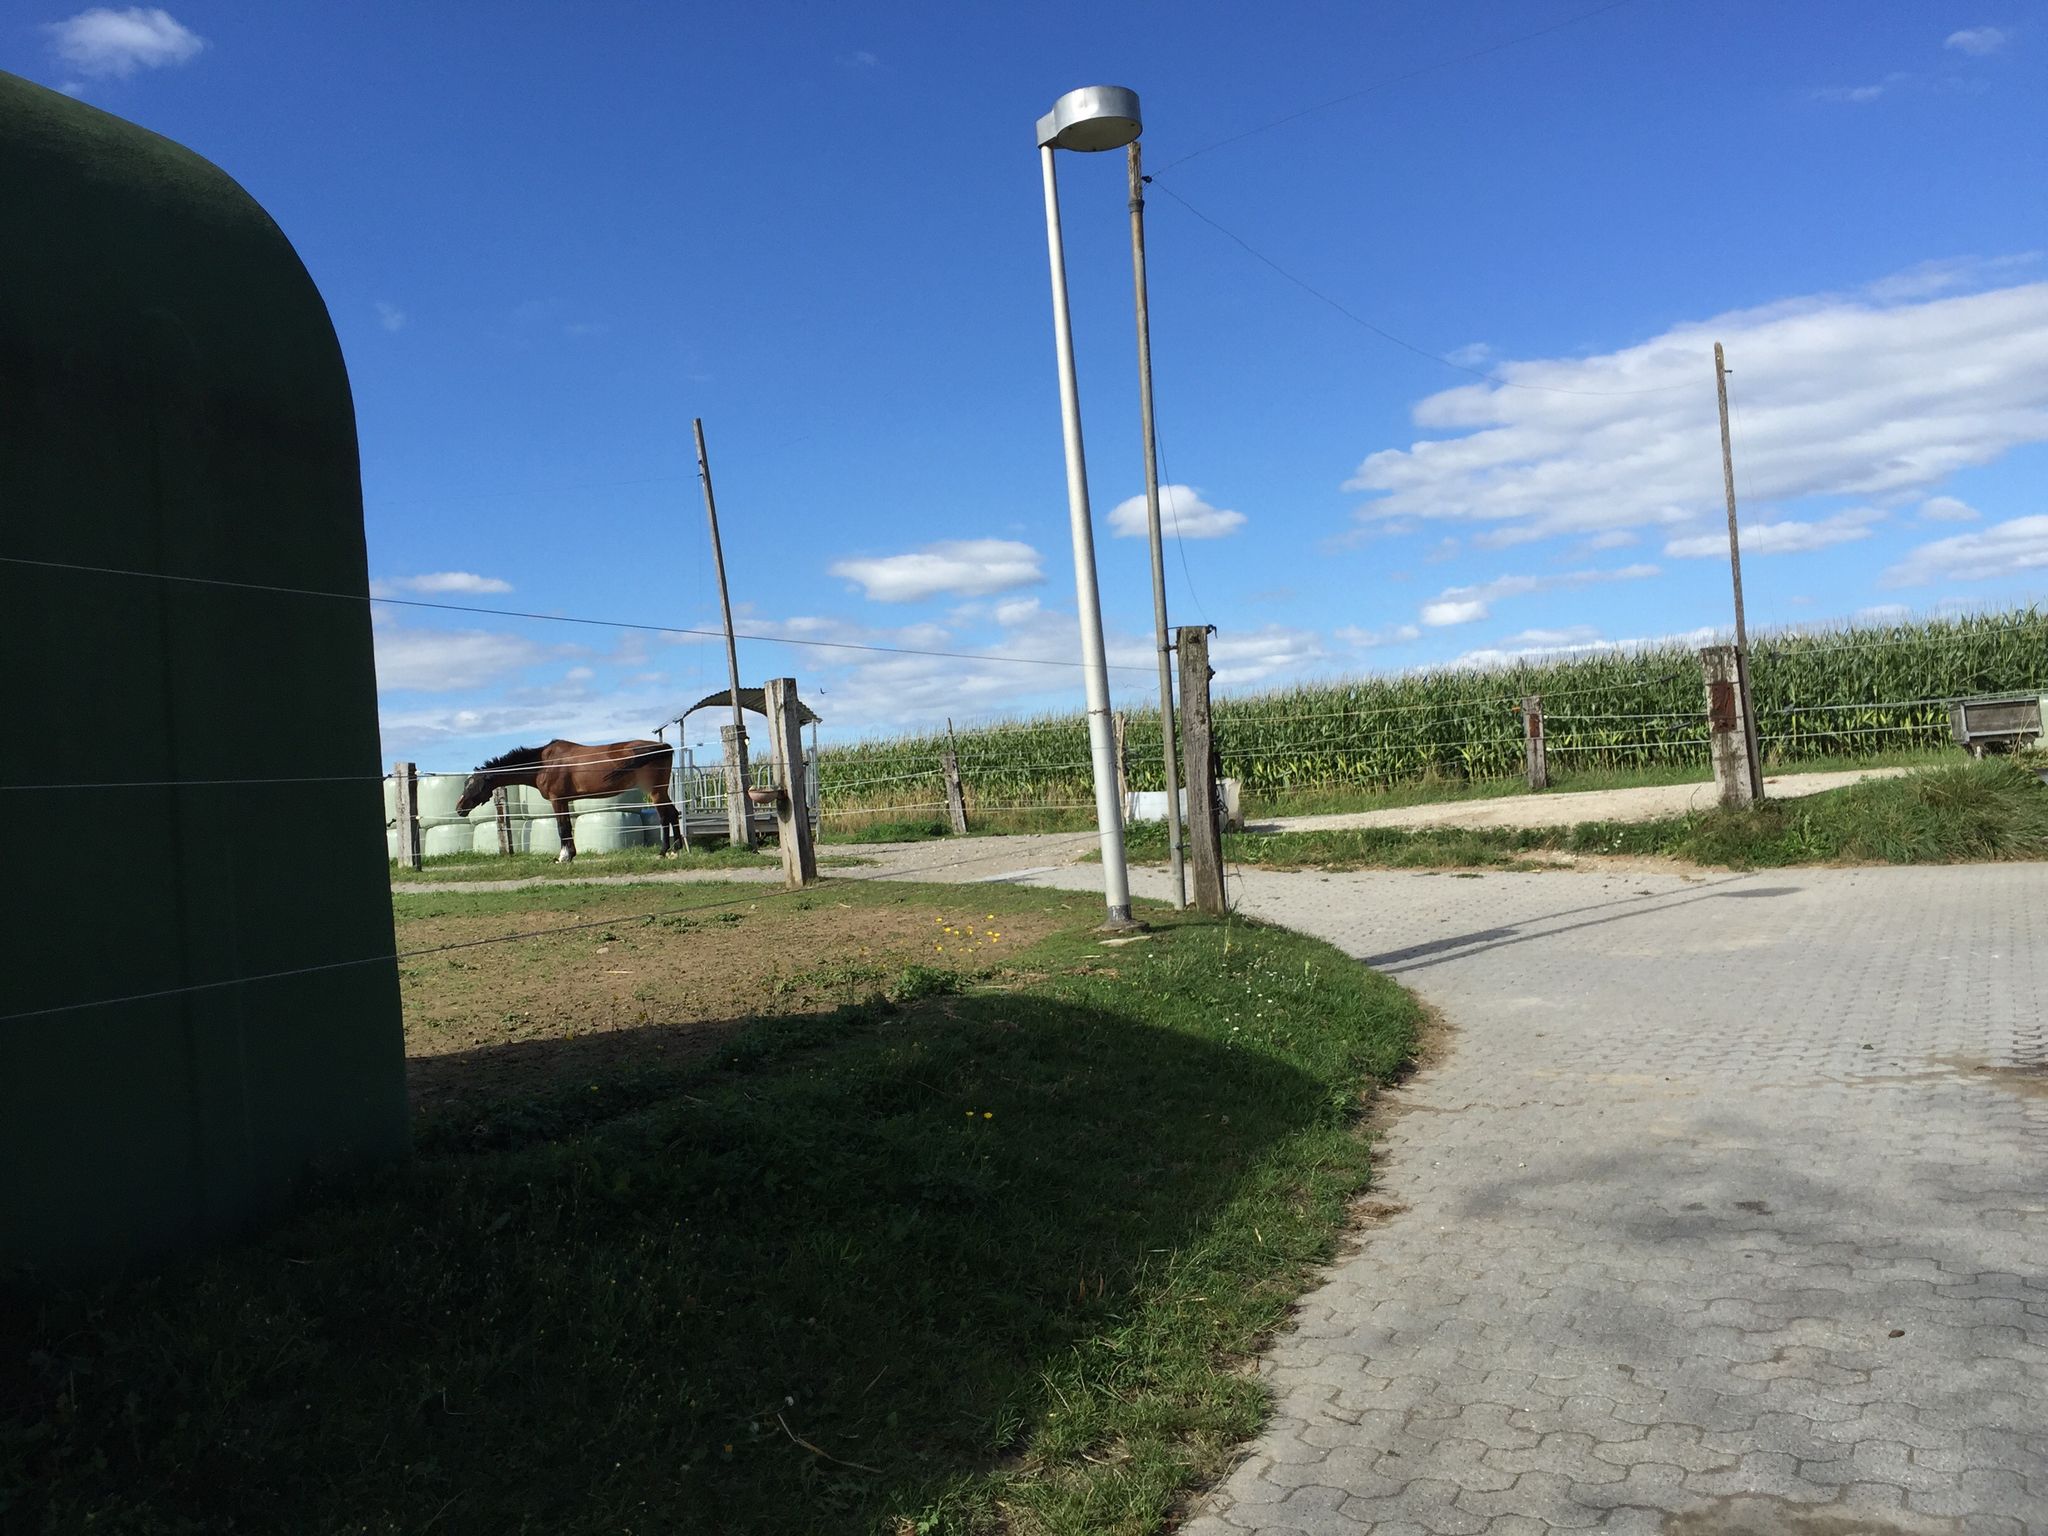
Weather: clear
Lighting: day
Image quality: good
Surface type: cycling surface
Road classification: steps, service, path
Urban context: urban centre
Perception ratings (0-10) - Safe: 4.83, Lively: 2.84, Beautiful: 3.12, Boring: 6.34, Depressing: 5.92, Wealthy: 1.62